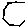
Label: hexagon